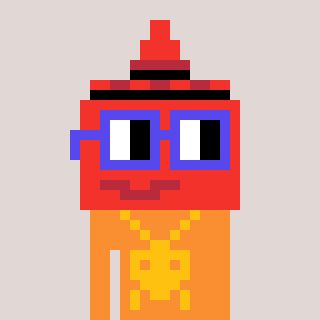
a pixel art character with square blue glasses, a ketchup-shaped head and a orange-colored body on a warm background